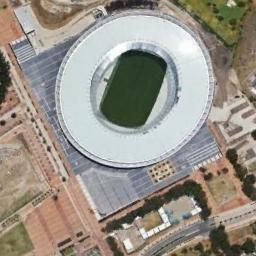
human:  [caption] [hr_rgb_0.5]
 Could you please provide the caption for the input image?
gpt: The circular stadium is next to the building and the lawn .

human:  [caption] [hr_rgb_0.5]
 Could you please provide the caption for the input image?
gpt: The stadium has a blue roof on two sides .

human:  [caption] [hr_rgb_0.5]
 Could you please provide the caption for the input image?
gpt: Many buildings of different shapes are beside the stadium .

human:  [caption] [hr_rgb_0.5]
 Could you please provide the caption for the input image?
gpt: The stadium is on the bare land next to some trees .

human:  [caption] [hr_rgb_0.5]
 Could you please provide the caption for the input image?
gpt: A stadium with a white roof .